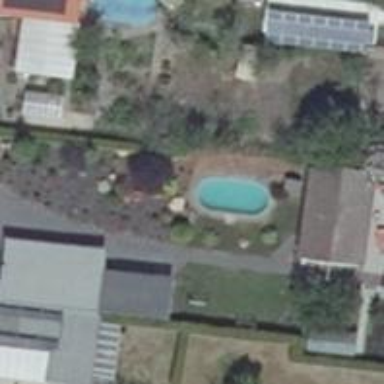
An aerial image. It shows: Swimming pool located in leisure land.